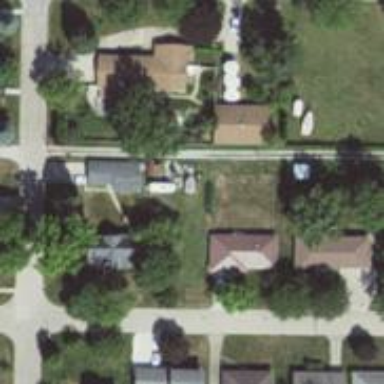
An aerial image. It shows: Alley classified as service road.